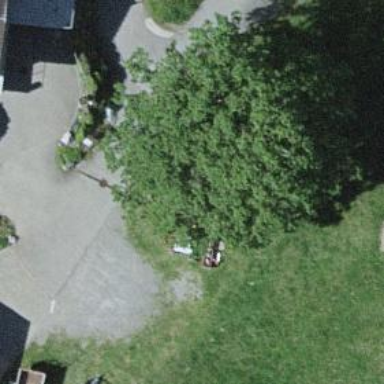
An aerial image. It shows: Single tag "natural: tree."